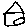
Label: house